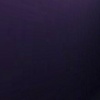
Label: space